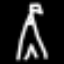
Label: The Eiffel Tower